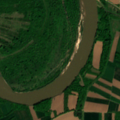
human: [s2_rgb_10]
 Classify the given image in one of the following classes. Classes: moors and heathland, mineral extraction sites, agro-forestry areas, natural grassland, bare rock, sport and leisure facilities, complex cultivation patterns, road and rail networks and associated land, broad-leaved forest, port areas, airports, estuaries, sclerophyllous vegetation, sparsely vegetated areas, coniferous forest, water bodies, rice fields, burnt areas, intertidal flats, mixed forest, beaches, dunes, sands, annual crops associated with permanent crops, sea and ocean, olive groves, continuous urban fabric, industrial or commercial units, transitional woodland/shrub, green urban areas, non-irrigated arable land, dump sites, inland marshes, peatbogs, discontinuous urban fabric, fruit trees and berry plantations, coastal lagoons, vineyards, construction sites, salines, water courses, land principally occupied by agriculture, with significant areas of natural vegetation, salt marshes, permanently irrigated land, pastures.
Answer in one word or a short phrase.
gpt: non-irrigated arable land, complex cultivation patterns, land principally occupied by agriculture, with significant areas of natural vegetation, broad-leaved forest, water courses